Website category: phone
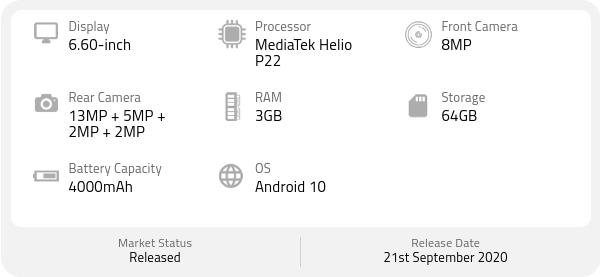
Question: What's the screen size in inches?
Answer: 6.60-inch

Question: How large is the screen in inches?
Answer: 6.60-inch

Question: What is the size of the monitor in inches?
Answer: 6.60-inch

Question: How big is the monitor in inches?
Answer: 6.60-inch

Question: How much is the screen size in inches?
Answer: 6.60-inch

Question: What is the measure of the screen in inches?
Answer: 6.60-inch

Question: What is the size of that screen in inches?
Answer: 6.60-inch

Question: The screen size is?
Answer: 6.60-inch

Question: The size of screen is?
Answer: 6.60-inch

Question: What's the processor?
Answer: MediaTek Helio P22

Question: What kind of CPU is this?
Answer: MediaTek Helio P22

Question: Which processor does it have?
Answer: MediaTek Helio P22

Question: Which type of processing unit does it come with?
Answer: MediaTek Helio P22

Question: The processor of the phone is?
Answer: MediaTek Helio P22

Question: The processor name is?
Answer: MediaTek Helio P22

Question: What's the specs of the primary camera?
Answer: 13MP + 5MP + 2MP + 2MP

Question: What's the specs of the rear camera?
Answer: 13MP + 5MP + 2MP + 2MP

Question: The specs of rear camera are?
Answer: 13MP + 5MP + 2MP + 2MP

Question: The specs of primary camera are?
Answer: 13MP + 5MP + 2MP + 2MP

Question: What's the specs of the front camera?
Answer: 8MP

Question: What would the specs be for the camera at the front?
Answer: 8MP

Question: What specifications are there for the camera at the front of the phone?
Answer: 8MP

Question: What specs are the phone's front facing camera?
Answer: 8MP

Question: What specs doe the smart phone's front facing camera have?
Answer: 8MP

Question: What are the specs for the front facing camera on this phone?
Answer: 8MP

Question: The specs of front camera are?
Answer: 8MP

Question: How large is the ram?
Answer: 3GB

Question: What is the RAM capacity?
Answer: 3GB

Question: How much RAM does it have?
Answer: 3GB

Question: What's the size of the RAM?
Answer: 3GB

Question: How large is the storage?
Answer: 64GB

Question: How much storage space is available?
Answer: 64GB

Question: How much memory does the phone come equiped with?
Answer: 64GB

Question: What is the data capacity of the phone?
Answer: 64GB

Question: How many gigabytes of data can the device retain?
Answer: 64GB

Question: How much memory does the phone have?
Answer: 64GB

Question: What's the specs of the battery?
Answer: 4000mAh

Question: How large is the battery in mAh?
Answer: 4000mAh

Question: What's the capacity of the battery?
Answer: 4000mAh

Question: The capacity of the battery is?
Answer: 4000mAh

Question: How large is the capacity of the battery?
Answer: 4000mAh

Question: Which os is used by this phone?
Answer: Android 10

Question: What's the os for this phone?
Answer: Android 10

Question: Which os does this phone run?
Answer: Android 10

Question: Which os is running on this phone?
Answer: Android 10

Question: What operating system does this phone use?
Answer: Android 10

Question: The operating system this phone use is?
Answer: Android 10

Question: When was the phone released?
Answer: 21st September 2020

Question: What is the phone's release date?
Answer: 21st September 2020

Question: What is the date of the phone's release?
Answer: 21st September 2020

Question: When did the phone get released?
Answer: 21st September 2020

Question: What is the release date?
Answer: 21st September 2020

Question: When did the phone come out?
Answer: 21st September 2020

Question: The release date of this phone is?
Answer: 21st September 2020